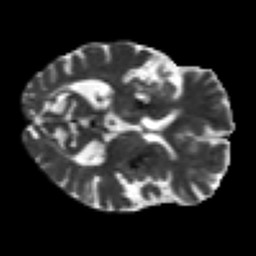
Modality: T2w
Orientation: axial
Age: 66
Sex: female
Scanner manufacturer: siemens
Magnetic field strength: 3 T
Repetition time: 7.3 s
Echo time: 0.087 s